Aerial crown-view tile of a tropical tree (Barro Colorado Island, Panama), acquired 20240716:
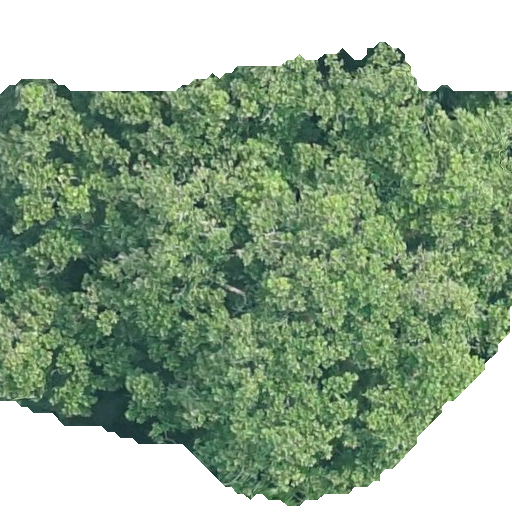
Species: Anacardium excelsum
GBIF accepted scientific name: Anacardium excelsum
Crown area: 336.025 m²